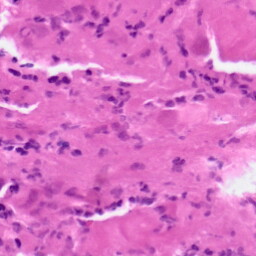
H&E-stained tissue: Pancreatic